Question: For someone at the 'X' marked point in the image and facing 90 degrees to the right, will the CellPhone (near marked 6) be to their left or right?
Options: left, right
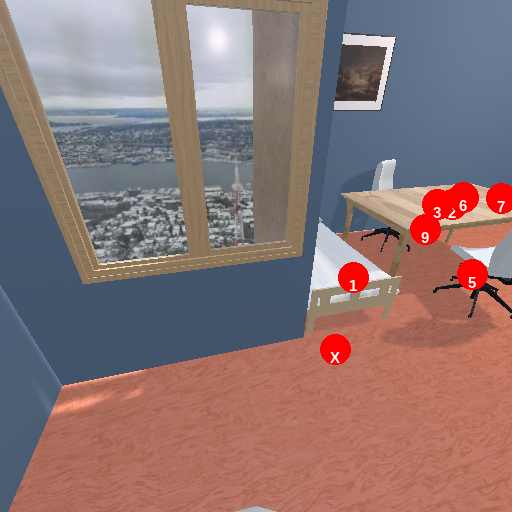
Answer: left